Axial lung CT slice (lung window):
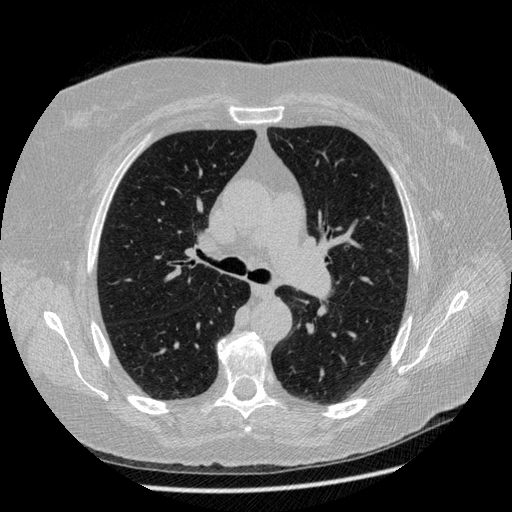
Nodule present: no